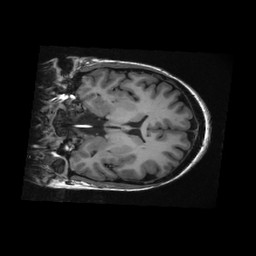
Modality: T1w
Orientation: coronal
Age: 49
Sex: female
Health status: healthy
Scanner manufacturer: ge
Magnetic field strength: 3 T
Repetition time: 0.008388 s
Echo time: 0.003112 s